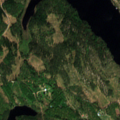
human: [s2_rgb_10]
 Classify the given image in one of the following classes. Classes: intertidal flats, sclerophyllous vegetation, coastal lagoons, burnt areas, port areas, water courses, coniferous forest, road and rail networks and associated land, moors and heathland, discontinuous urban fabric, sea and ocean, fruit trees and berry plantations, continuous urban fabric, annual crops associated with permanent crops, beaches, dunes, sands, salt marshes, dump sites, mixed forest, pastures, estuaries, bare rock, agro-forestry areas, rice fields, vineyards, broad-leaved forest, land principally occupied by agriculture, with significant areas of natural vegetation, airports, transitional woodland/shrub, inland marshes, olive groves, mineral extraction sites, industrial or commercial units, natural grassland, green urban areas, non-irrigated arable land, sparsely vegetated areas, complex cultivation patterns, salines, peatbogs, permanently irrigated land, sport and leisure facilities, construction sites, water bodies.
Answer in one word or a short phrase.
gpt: coniferous forest, transitional woodland/shrub, water bodies